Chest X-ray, AP view. Patient: 81 years old, sex M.
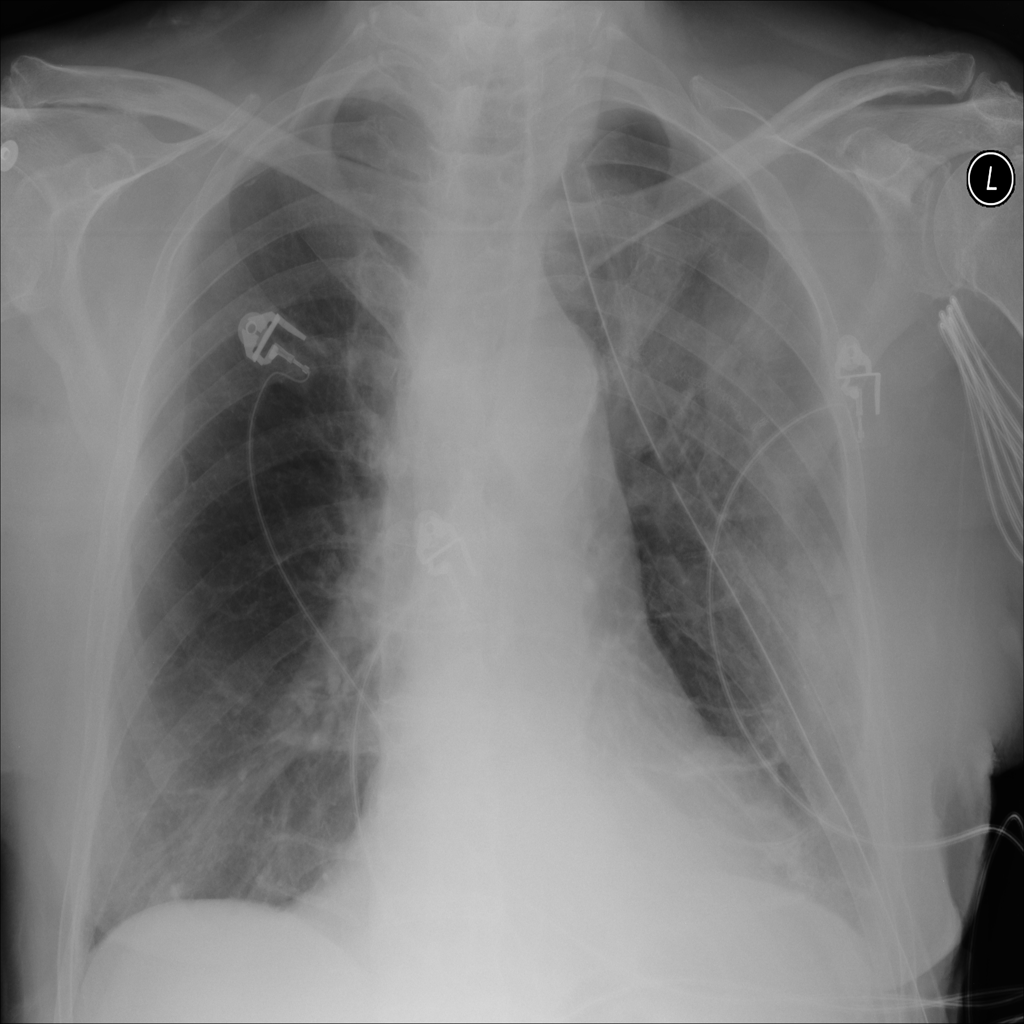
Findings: Pneumothorax